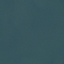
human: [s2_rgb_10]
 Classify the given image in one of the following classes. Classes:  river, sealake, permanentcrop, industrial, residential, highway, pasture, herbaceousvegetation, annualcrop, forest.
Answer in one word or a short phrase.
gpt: SeaLake